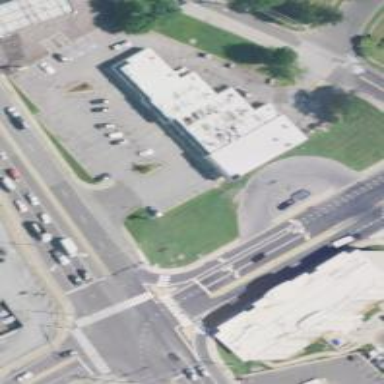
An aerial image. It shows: Retail building.